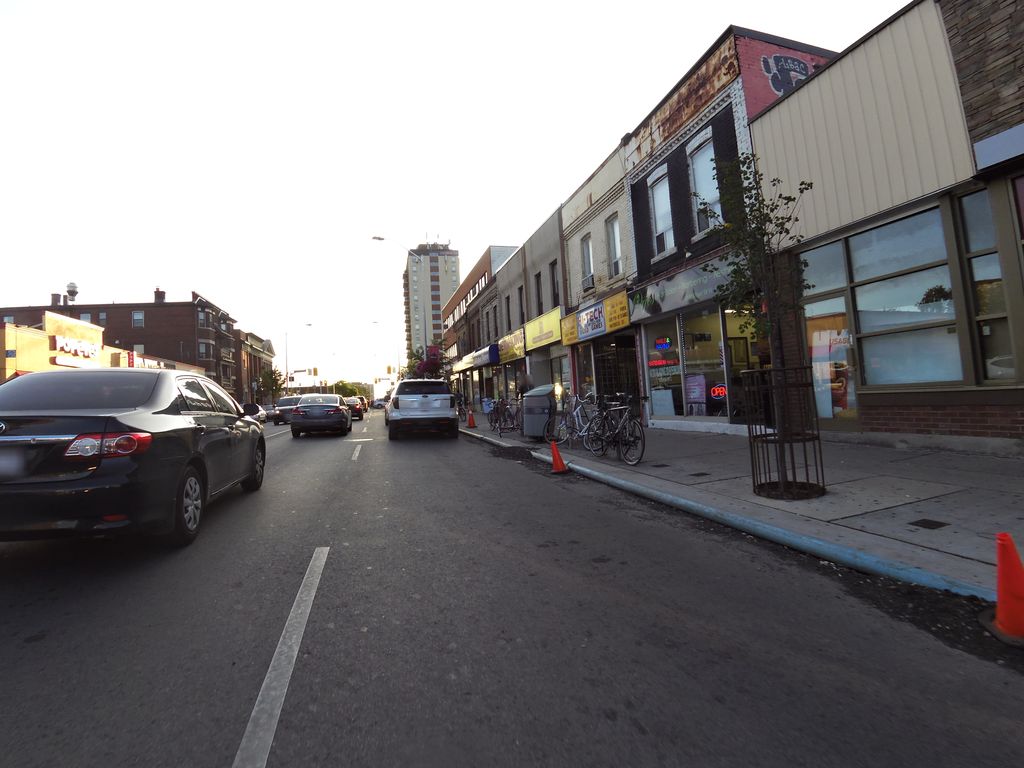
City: toronto